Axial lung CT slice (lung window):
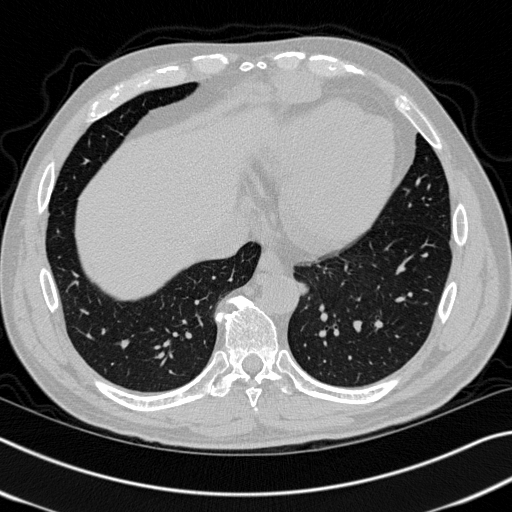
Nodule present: yes
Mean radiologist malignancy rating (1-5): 3.333